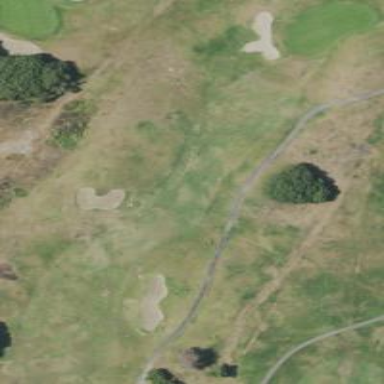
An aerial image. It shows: Grassy area designated as golf fairway.